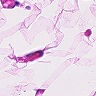
Metastatic tissue present: no